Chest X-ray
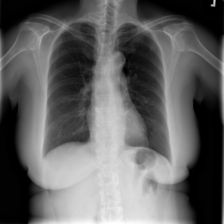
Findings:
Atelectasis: negative
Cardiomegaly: negative
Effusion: negative
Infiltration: negative
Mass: negative
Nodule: negative
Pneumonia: negative
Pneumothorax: negative
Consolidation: negative
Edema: negative
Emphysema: negative
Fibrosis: negative
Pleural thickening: negative
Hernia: negative